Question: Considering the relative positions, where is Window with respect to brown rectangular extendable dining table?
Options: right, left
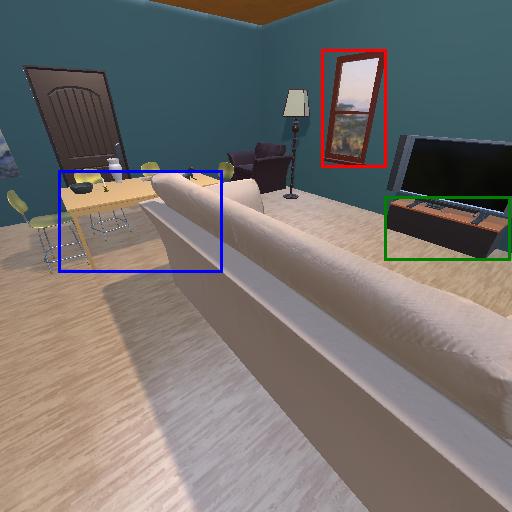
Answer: right